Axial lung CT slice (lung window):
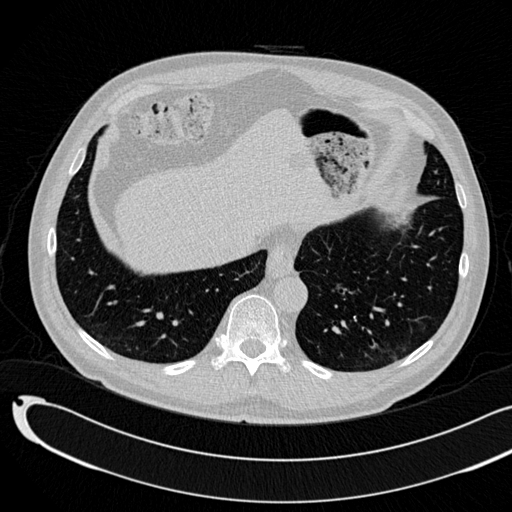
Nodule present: no